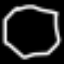
Label: octagon